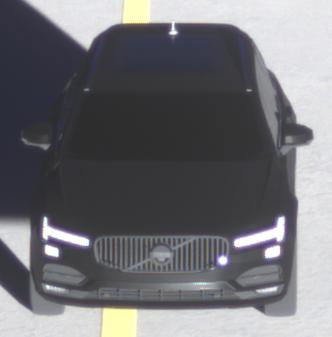
Make: Volvo
Model: V90
Detailed model: -
Model produced from: 2016
Model produced until: 2020
Doors: 5
Color: black
Road condition: dry road
Daytime: sunrise or sunset
Contrast: high contrast